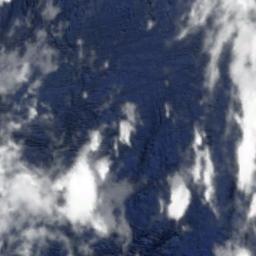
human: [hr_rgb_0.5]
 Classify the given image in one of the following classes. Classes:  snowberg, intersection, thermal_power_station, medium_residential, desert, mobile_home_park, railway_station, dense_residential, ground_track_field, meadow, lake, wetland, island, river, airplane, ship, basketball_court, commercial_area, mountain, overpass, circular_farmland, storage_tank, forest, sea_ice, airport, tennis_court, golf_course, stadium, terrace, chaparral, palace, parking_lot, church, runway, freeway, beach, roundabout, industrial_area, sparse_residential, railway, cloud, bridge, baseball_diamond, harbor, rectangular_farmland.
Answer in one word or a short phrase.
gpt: cloud